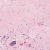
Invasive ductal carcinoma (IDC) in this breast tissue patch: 1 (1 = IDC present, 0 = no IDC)